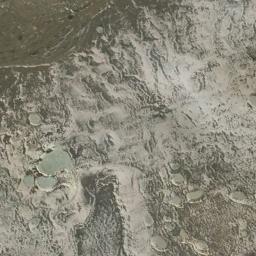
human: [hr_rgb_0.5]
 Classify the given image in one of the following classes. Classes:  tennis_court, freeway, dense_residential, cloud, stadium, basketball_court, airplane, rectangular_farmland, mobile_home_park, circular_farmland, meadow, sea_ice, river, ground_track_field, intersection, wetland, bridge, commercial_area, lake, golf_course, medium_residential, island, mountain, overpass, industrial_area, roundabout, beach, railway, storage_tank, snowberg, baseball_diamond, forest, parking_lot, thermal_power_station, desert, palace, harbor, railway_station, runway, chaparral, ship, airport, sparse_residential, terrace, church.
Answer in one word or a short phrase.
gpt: desert